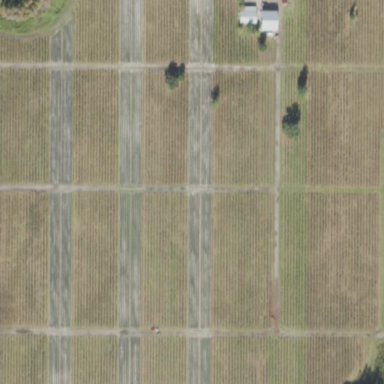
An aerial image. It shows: Orchard filled with blueberry plants.